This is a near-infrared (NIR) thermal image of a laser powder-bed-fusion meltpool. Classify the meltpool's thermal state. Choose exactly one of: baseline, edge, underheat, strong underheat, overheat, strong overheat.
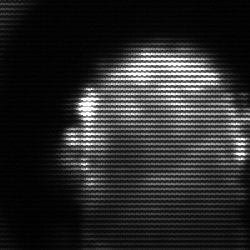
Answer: baseline